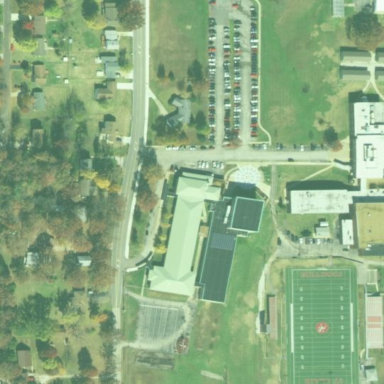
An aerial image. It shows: School.